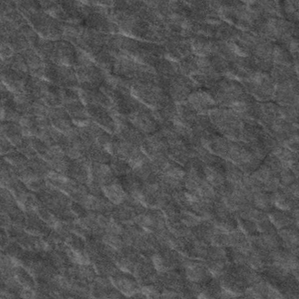
Label: frost